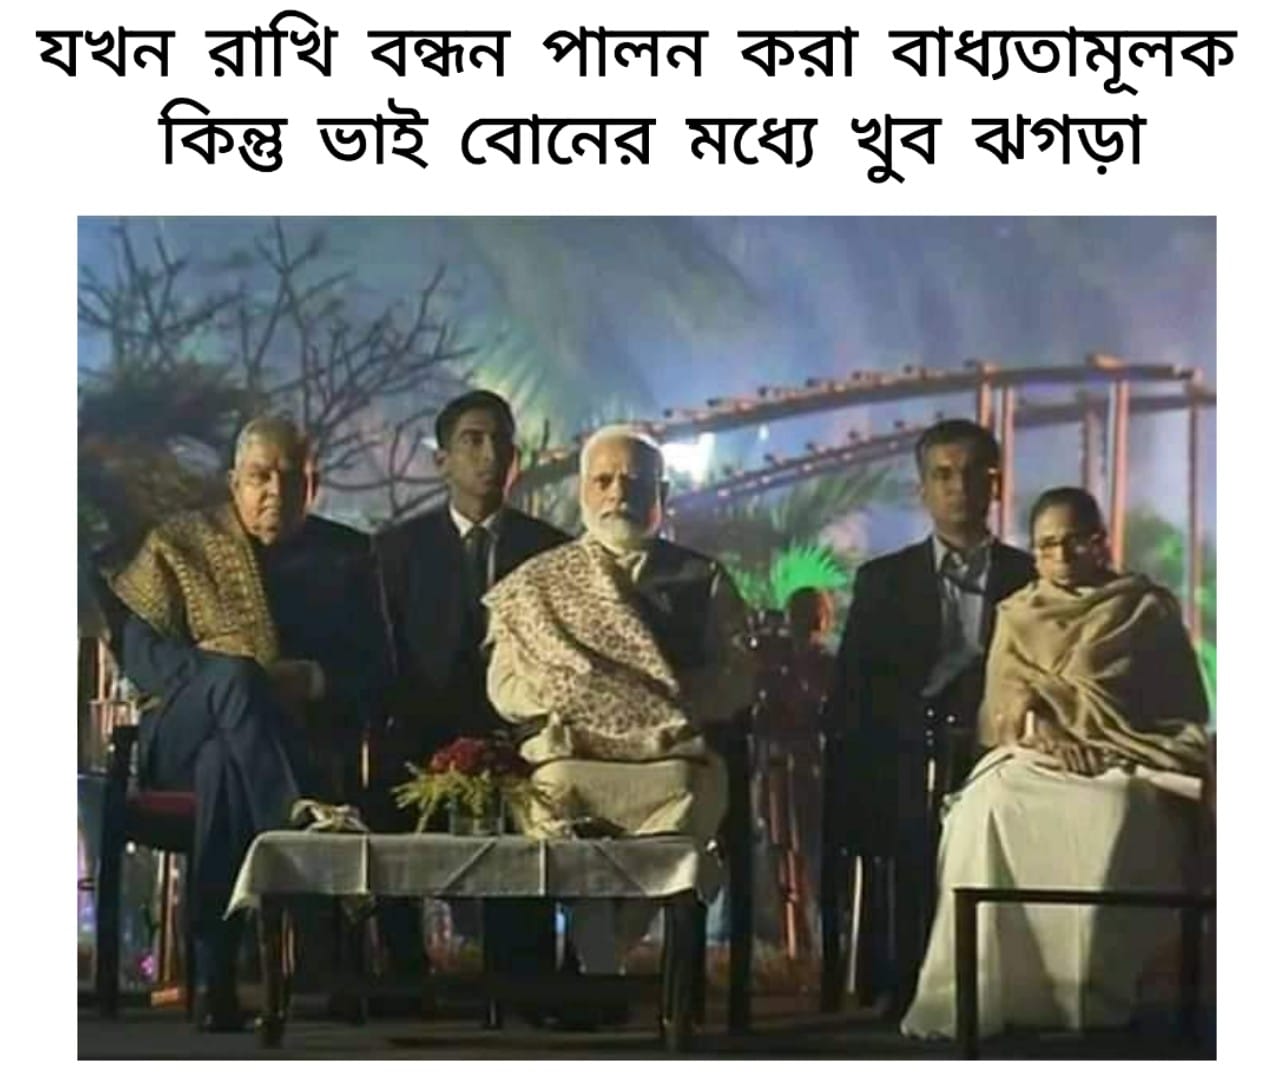
Caption: যখন রাখি বন্ধন পালন করা বাধ্যতামুলক কিন্তু ভাই বোনের মধ্যে খুব ঝগড়া
Label: hate